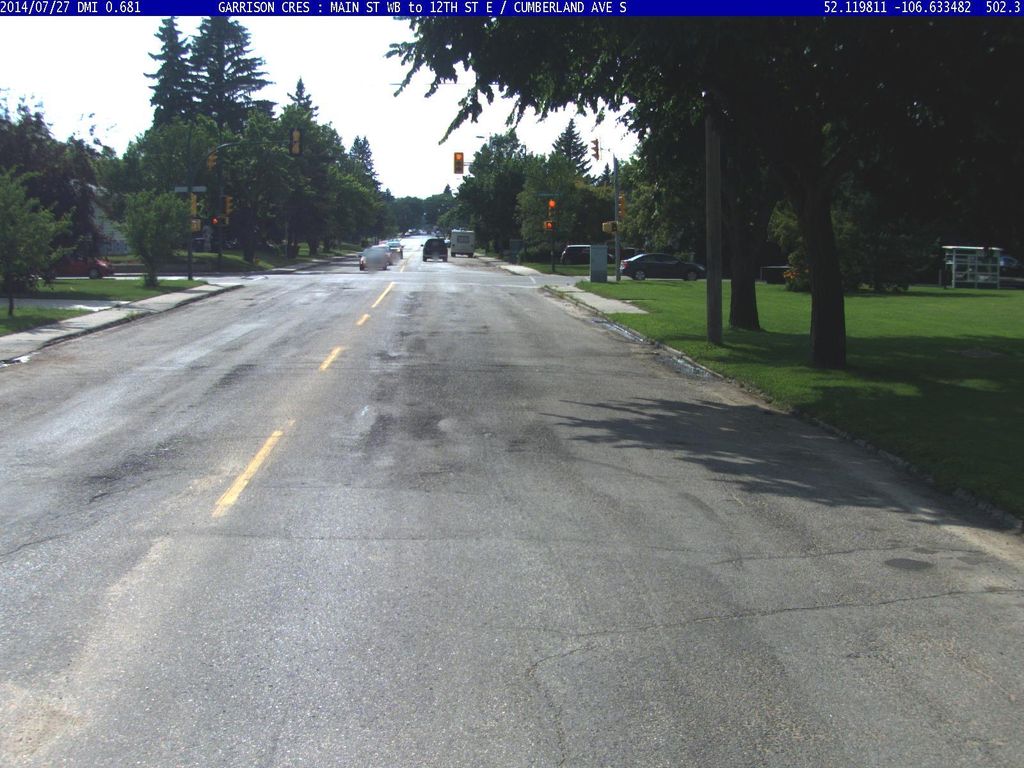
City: saskatoon